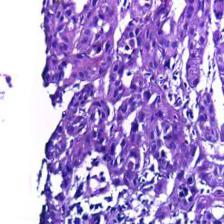
Diagnosis: OSCC